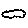
Label: cloud